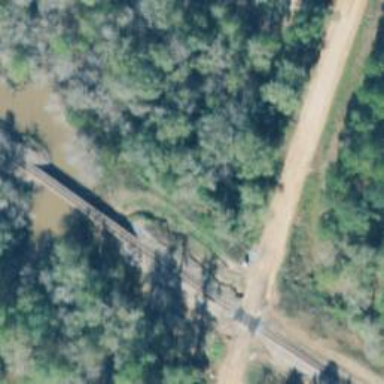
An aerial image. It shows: Bridge over railway tracks with milepost labeled as AN.